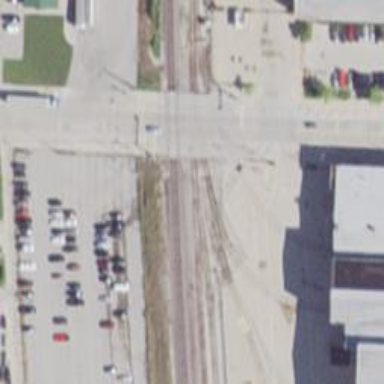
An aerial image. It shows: Railway crossing.